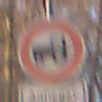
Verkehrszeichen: VerbotKraftfahrzeugeZuegeNichtSchneller25
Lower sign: PersonengruppenFrei1
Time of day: SunriseSunset
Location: Outdoor (Nature)
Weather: Clear
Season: Autumn
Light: Natural